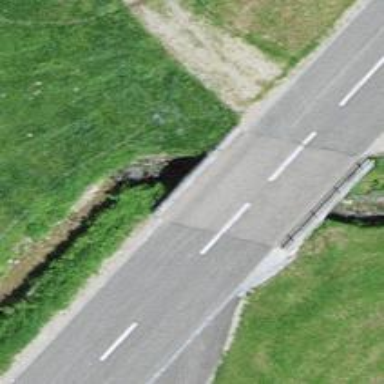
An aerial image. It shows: Tertiary road with asphalt surface that goes over bridge.